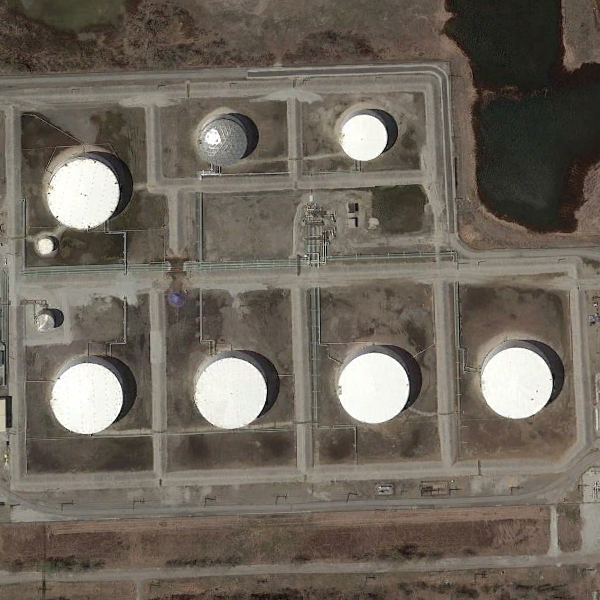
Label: StorageTanks